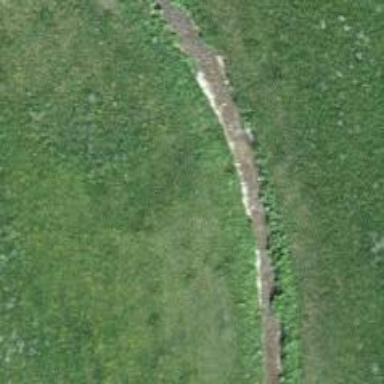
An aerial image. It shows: Track with very rough surface.